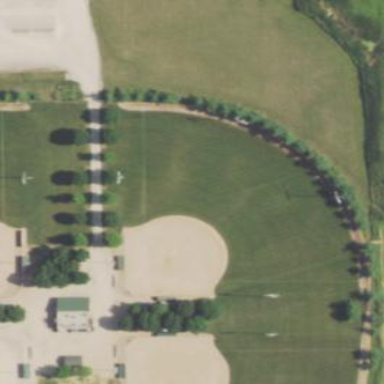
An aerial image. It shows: Softball pitch for baseball.